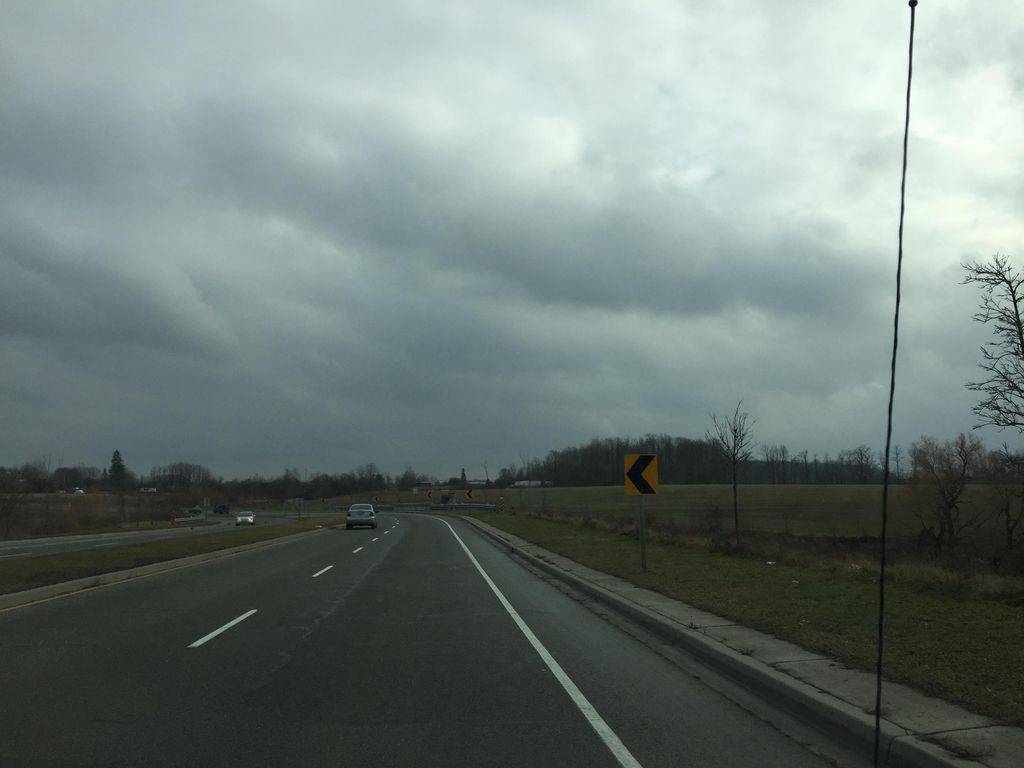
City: kitchener-waterloo